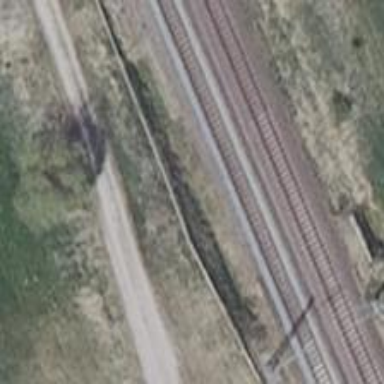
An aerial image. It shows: Abandoned railway.